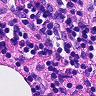
Metastatic tissue present: no